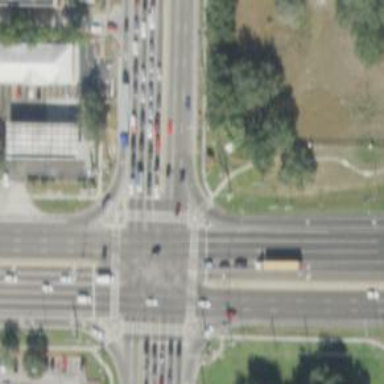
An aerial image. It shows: Zebra crossing on the road.